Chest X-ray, PA view. Patient: 26 years old, sex F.
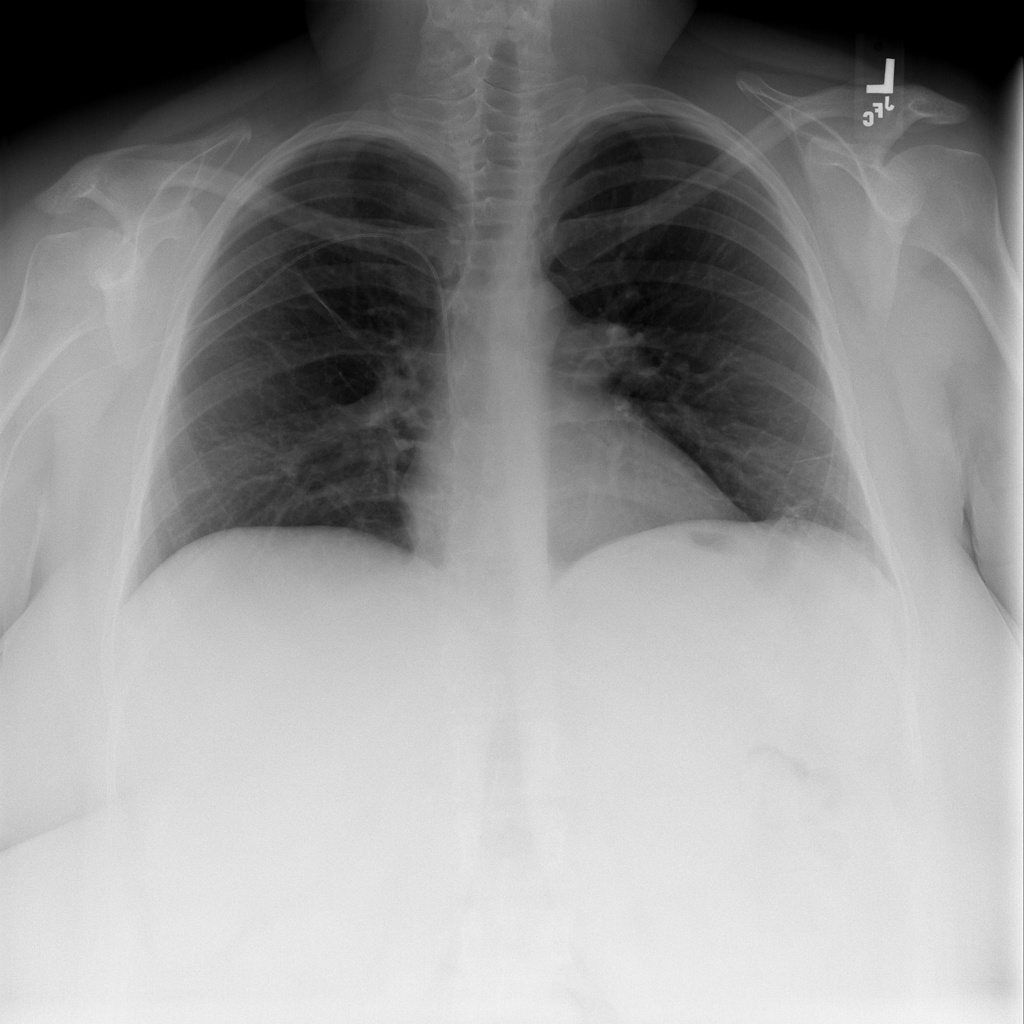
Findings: Atelectasis